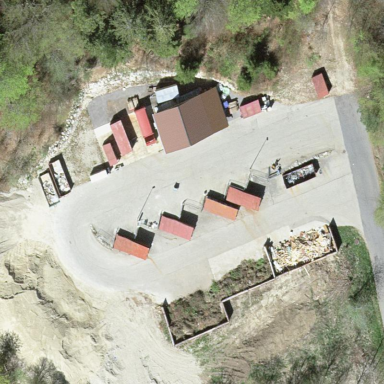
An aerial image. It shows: Recycling center for various types of waste.